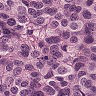
Metastatic tissue present: yes